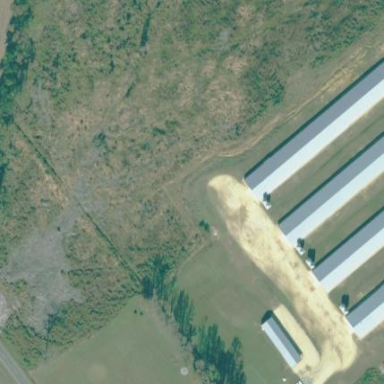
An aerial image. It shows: Farm auxiliary building.